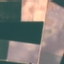
Label: AnnualCrop